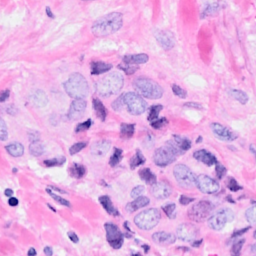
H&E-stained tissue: Breast